Question: I have a news entity and I get the news based on their NewsID. Now I defined a new entity , a Group and I want to get the news based on their Group ID. I defined a Group news Table Aslo to relate this to table together.

in news model I have :
'''
public virtual ICollection<GroupNews> RelatedGroupID { get; set; }
'''
So I Assumed that I defined the GroupNews table values and I can use it in NewsService.
Now lets look at NewsService :
'''
Expression<Func<News, bool>> constraint = null;
if (user_id > 0 && project_id > 0)
{
constraint = e => (e.CreatorID == user_id && e.RelatedProjectTags.Any(p => p.ProjectID == project_id));
}
else if (user_id > 0)
{
constraint = e => (e.CreatorID == user_id);
}
else if (project_id > 0)
{
constraint = e => (e.RelatedProjectTags.Any(p => p.ProjectID == project_id));
}
else
{
constraint = null;
}
IEnumerable<News> result_list = null;
if (constraint != null)
{
result_list = newsRepository.GetMany(constraint).OrderByDescending(e => e.CreatedOn).Skip(offset);
}
else
{
result_list = newsRepository.GetAll().OrderByDescending(e => e.CreatedOn).Skip(offset);
}
if (count > 0)
{
result_list = result_list.Take(count);
}
return result_list.ToList<News>();
}
'''
}
I add this line to it in order to define a constraint based on GroupID.
'''
else if (groupId > 0)
{
constraint = e => (e.RelatedGroupID.Any(n => n.GroupID == groupId));
}
'''
it seems wrong and gives me this error :
> {"Invalid object name 'dbo.GroupNewsNews'."}
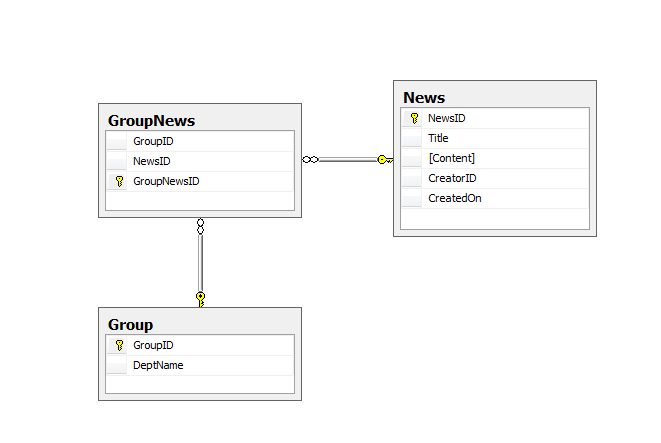
Answer: 1.You does not need GroupNewsID in GroupNews table. You need to drop
this column and create complex key by GroupID and NewsID. In
the News entity you need to define property:
'''
public virtual ICollection<Group> Groups
{
get;
set;
}
'''
In the default constructor for this entity you need to initialize property(need for lazy load):
'''
Groups = new List<Group>();
'''
Similar changes for Group entity.
2.In the GroupMap.cs you need to define
'''
this.HasMany(t => t.News)
.WithMany(t => t.Groups)
.Map(m =>
{
m.ToTable("GroupNews");
m.MapLeftKey("GroupID");
m.MapRightKey("NewsID");
});
'''
3.Write tests for NewsRepository and GroupRepository.